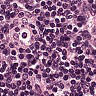
Metastatic tissue present: no